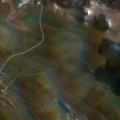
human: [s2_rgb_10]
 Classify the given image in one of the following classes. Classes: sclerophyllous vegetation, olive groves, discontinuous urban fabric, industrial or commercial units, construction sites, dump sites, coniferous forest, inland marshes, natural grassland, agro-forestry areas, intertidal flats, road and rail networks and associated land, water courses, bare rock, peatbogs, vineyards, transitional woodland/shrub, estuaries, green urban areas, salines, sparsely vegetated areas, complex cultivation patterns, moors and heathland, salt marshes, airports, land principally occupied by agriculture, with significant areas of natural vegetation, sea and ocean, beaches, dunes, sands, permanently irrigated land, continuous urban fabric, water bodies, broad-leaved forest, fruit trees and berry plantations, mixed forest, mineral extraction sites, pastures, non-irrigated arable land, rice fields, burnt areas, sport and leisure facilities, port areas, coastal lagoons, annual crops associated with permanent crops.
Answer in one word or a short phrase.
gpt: discontinuous urban fabric, non-irrigated arable land, complex cultivation patterns, coniferous forest, water bodies